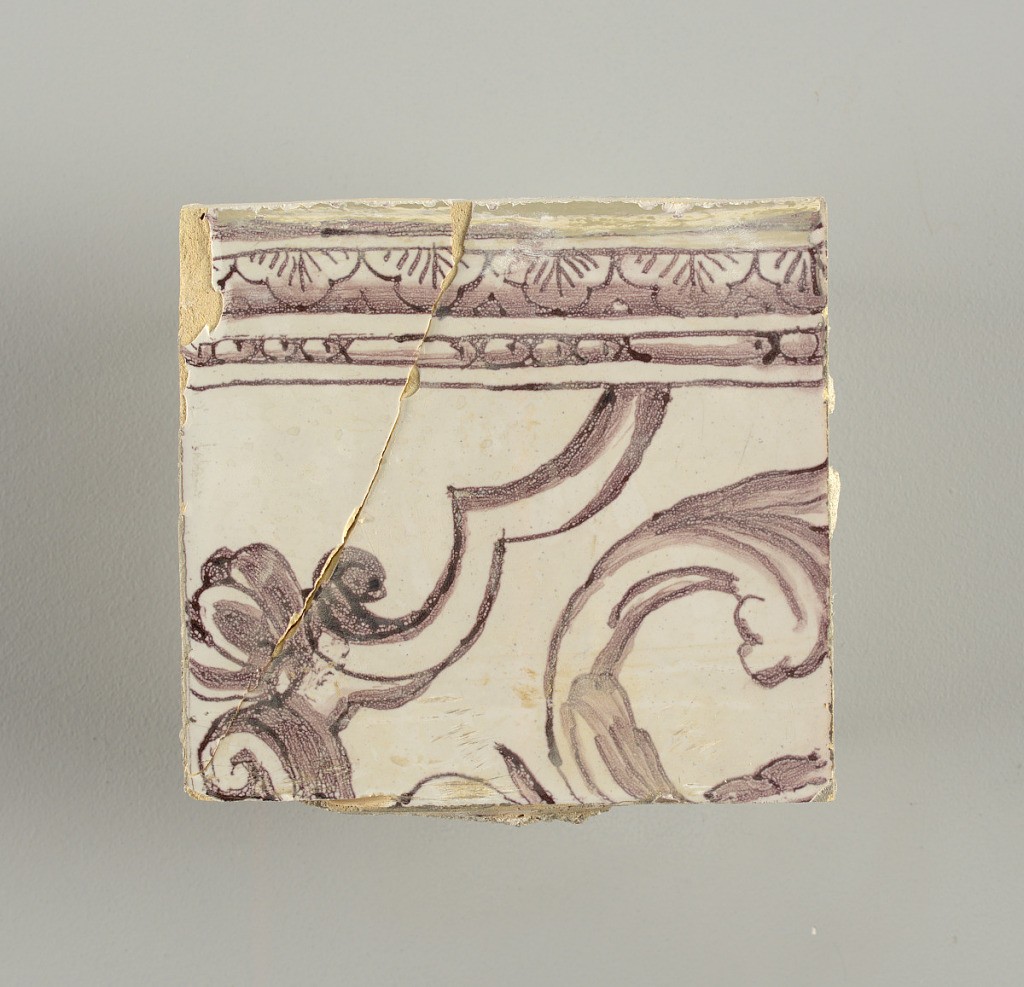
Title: Wall facing
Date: ca. 1725
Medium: Tin-glazed earthenware, underglaze
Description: Horizontal rectangle.  Thirty-seven tiles wide and twenty-one high with opening for door or window nineteen and one-half tiles high and twelve wide.  To left and right of opening, centered canopy above. Left, woman representing Hope, right, a sculputure urn.  Centered above opening, a mascaron.  Arabesque design of foliage.